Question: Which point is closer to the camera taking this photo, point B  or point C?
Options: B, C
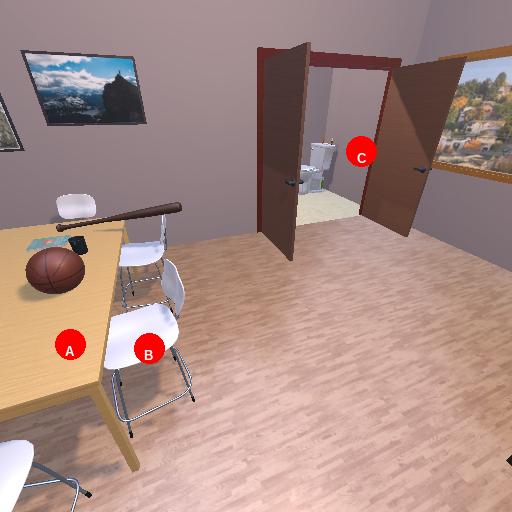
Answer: B